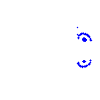
Particle: pion